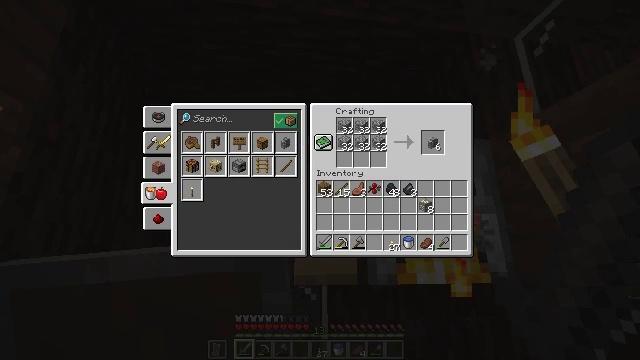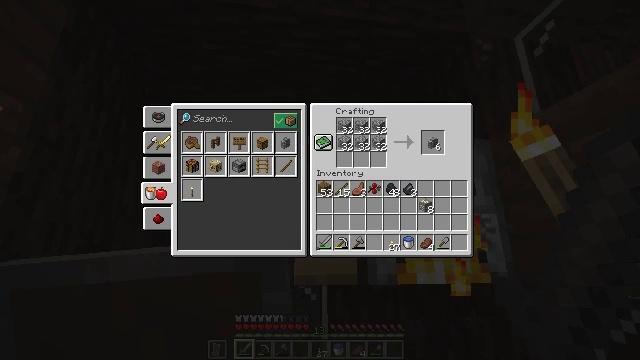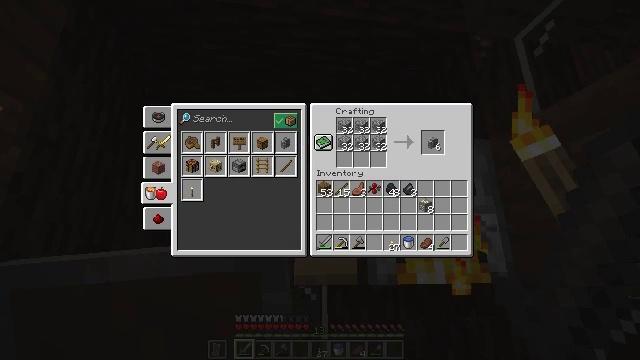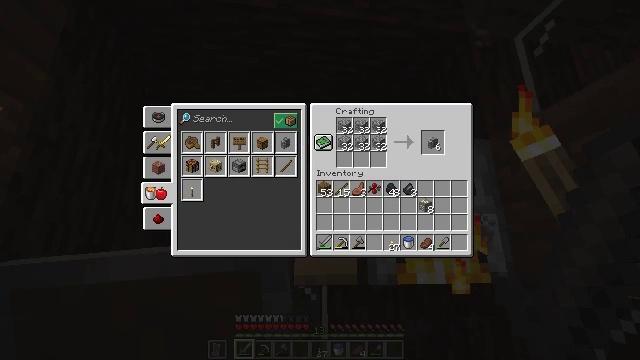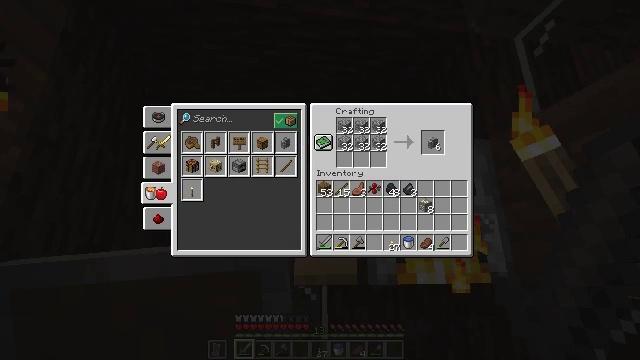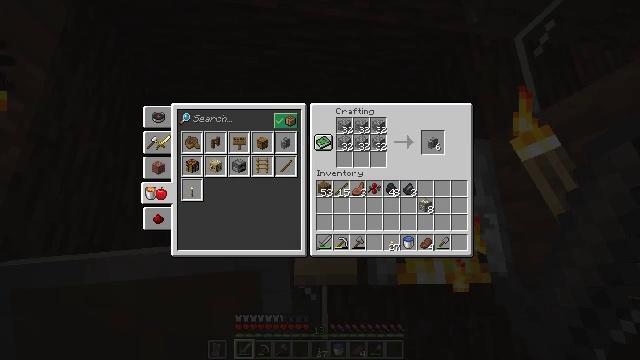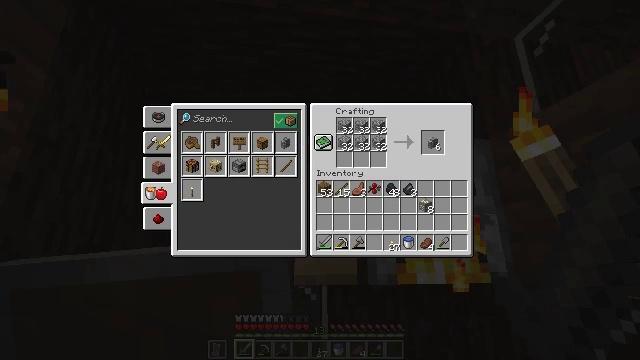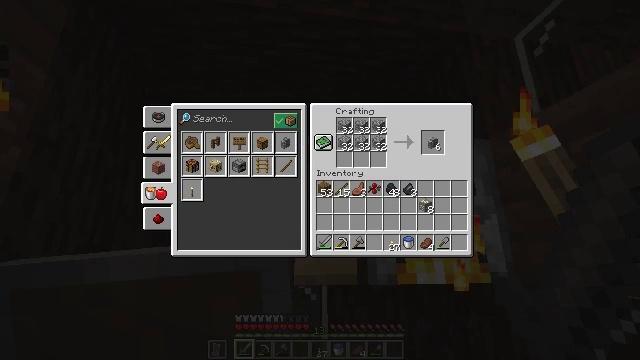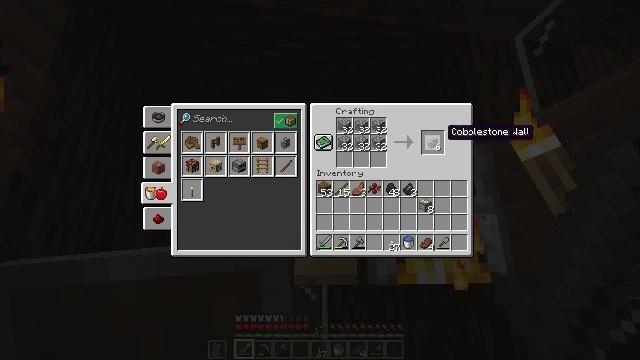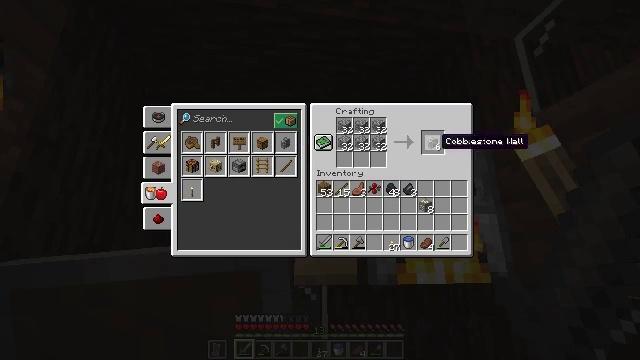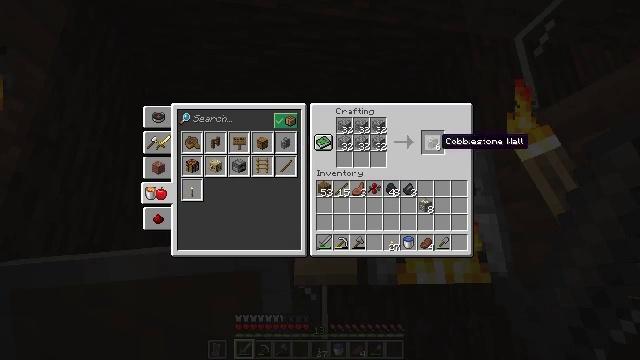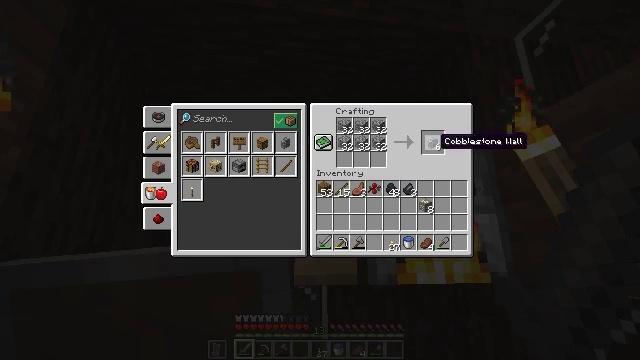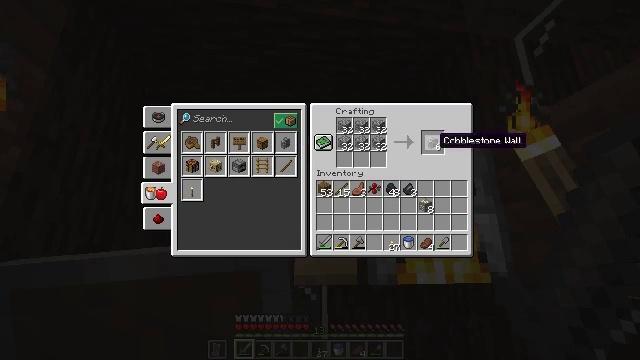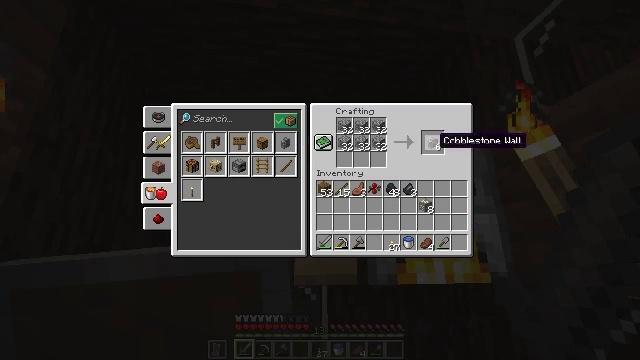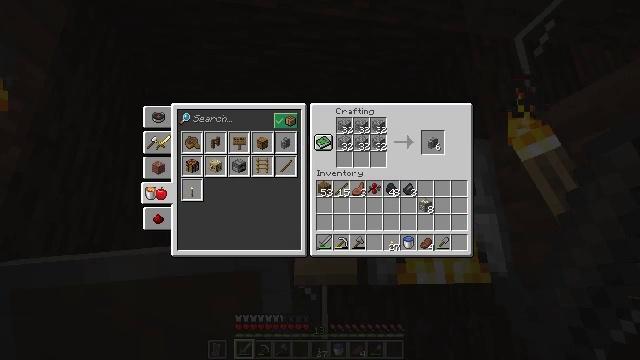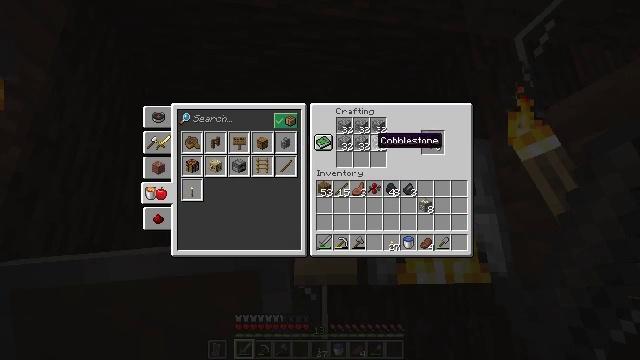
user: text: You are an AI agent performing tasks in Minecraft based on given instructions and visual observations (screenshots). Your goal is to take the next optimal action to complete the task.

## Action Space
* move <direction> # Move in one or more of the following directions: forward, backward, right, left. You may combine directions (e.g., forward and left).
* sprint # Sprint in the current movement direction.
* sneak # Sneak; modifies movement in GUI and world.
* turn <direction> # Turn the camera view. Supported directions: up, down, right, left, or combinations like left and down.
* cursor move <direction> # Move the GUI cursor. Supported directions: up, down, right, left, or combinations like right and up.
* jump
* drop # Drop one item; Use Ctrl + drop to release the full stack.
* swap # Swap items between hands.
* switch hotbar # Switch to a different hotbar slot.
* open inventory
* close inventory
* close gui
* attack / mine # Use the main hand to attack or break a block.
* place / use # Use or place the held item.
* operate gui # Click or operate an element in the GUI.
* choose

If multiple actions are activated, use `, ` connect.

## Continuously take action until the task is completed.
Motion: motion action
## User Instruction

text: Use cobblestones to craft a cobblestone wall.
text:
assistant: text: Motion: no_op
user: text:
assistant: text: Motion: cursor move down
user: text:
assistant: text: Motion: no_op
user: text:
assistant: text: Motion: no_op
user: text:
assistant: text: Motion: no_op
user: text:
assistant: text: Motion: no_op
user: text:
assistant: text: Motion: no_op
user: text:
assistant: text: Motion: cursor move down
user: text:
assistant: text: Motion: cursor move down
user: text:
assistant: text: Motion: no_op
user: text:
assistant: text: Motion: no_op
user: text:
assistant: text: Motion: no_op
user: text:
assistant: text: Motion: no_op
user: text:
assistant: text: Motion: cursor move left
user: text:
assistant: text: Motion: cursor move left
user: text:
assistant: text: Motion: no_op
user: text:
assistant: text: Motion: no_op
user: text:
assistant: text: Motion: no_op
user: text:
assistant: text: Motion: cursor move right
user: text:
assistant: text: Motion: no_op
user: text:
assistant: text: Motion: no_op
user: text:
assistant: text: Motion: cursor move left and down
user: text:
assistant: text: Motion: cursor move left
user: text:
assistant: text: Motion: cursor move left
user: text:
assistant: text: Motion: no_op
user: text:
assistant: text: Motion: cursor move right
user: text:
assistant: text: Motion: cursor move right
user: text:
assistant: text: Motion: no_op
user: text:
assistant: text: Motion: cursor move right
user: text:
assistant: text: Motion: cursor move right